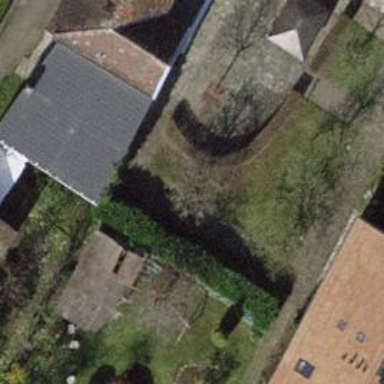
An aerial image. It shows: Garden with evergreen needle-leaved trees.